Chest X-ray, PA view. Patient: 16 years old, sex M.
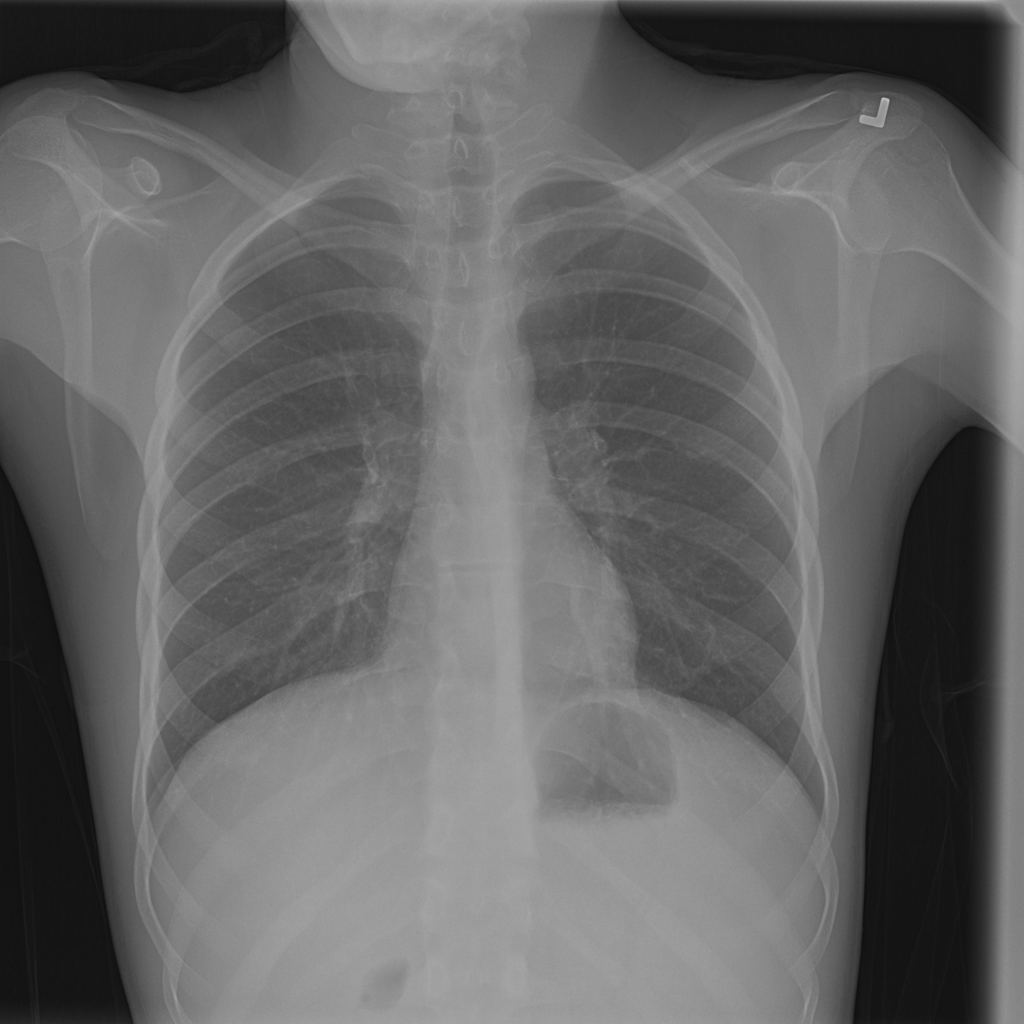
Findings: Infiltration